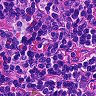
Metastatic tissue present: no